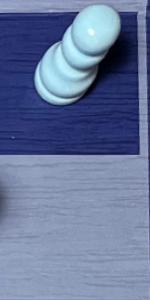
Label: Empty